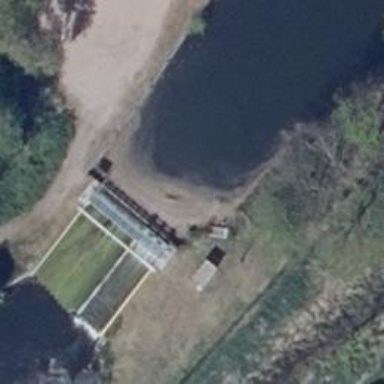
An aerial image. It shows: Weir in waterway.